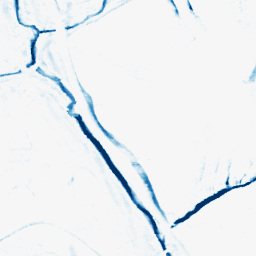
Category: morphological
Decomposition family: morphological_rect
Decomposition parameters: operation: closing
width: 10
height: 5
Upsampling method: sinc_blackman
Upsampling parameters: scale: 2
kernel_size: 4
Upsampling scale: 2